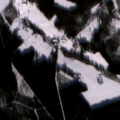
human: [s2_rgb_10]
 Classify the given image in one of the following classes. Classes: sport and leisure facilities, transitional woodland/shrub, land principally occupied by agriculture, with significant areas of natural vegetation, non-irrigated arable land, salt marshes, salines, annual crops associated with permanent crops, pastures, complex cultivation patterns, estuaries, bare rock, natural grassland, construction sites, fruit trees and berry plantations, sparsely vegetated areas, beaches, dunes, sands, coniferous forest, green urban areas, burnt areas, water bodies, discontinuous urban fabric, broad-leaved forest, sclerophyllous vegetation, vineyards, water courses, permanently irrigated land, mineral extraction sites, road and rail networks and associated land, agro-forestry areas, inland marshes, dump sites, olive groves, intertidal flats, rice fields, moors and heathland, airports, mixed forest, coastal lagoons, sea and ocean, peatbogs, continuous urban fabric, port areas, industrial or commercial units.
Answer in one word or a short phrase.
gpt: non-irrigated arable land, coniferous forest, mixed forest, transitional woodland/shrub